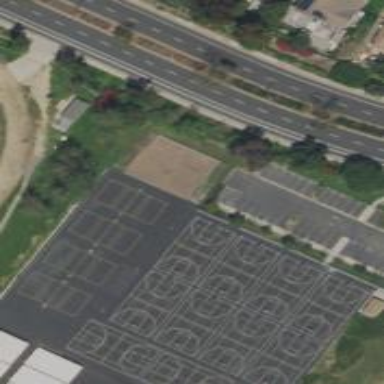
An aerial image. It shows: Basketball court located in leisure land pitch.